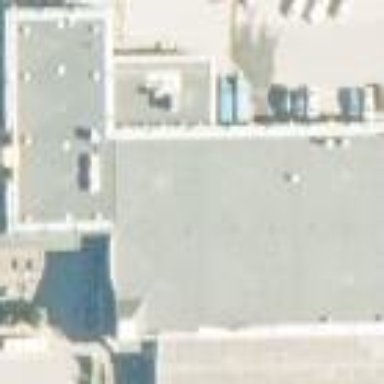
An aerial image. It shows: Public building with flat roof.